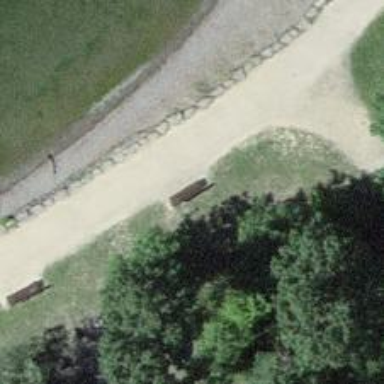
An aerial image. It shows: Brown bench in the vicinity.